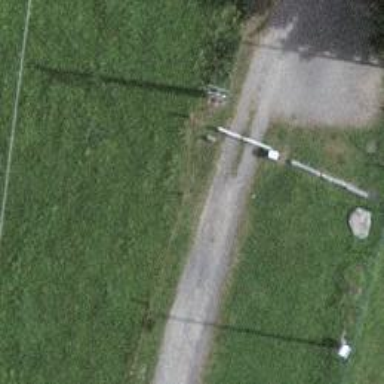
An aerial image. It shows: Gate.